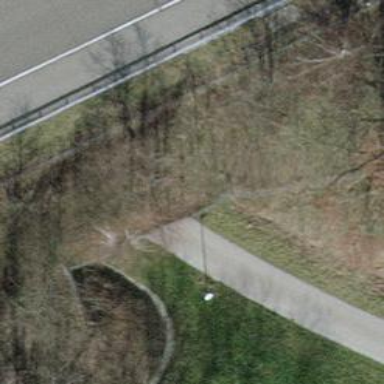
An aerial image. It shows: Residential road with asphalt surface going through tunnel.